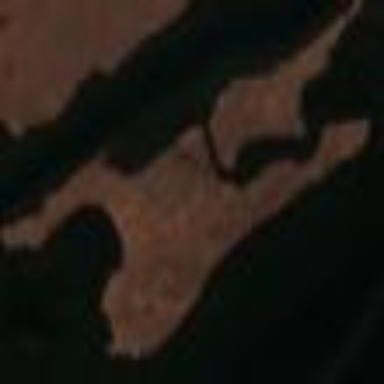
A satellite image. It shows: Islet.